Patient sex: M
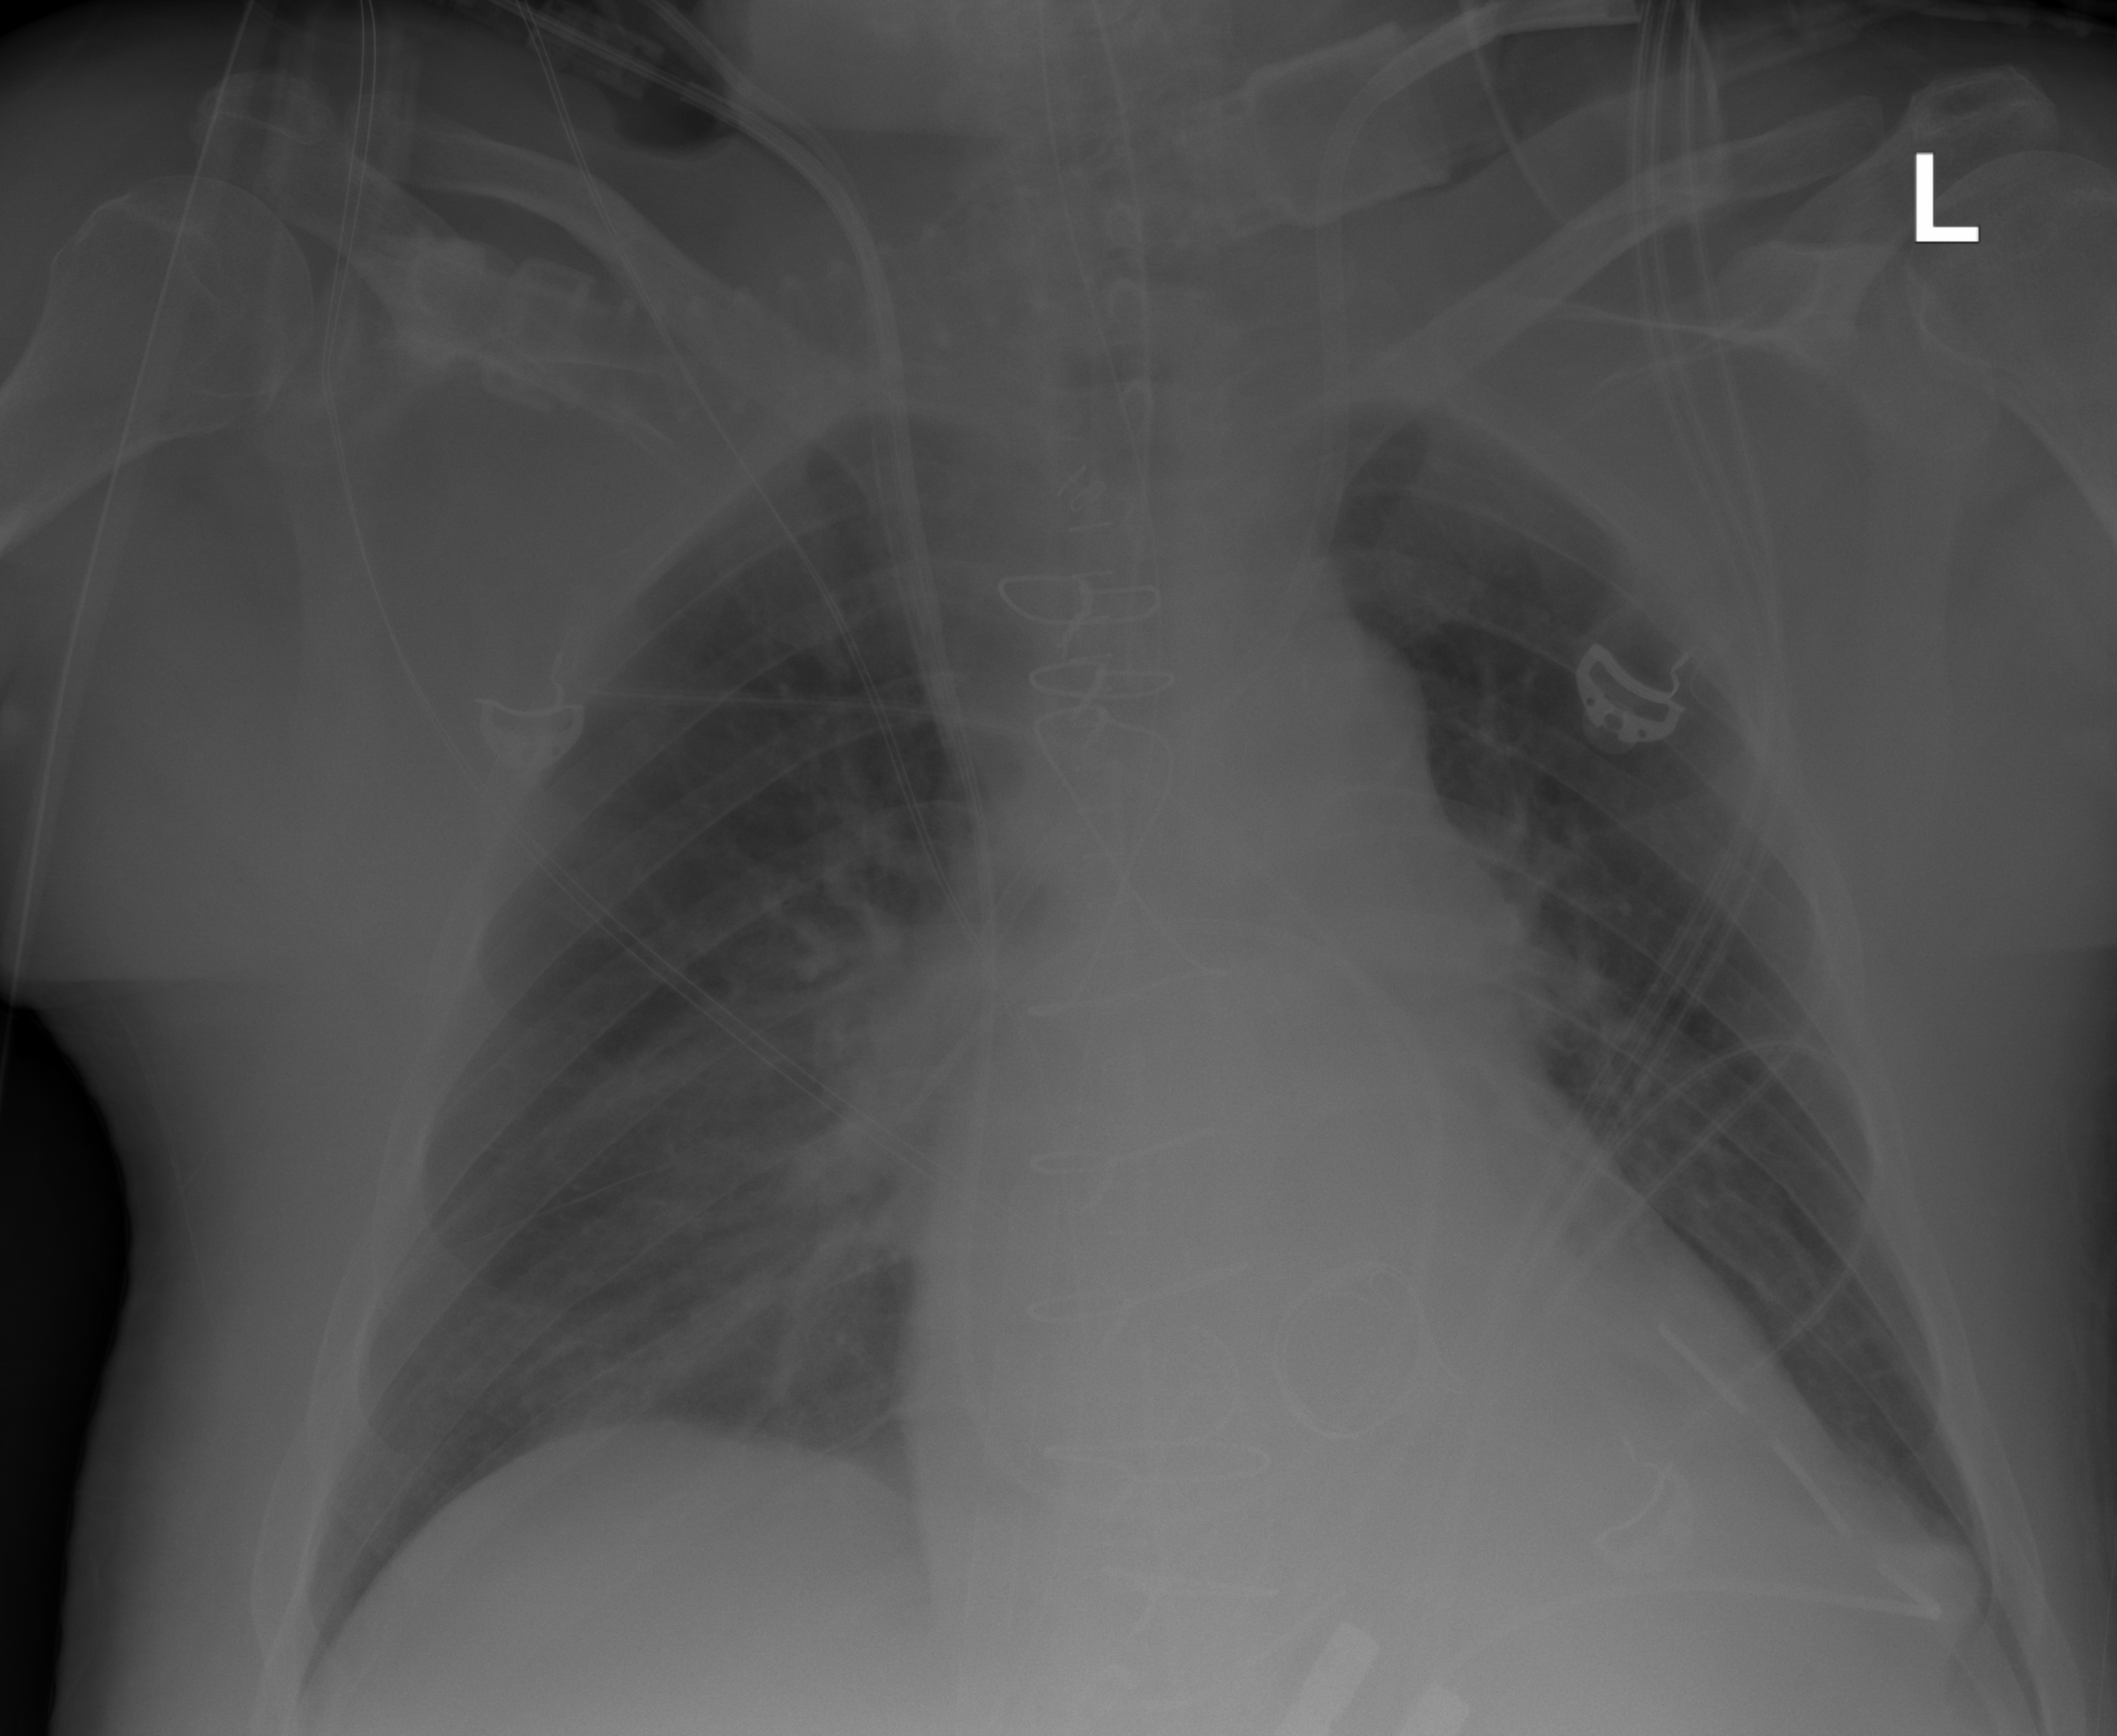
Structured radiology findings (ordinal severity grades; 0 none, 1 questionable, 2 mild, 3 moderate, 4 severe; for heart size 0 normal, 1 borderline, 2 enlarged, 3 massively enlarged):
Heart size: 2
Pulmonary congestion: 0
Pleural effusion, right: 0
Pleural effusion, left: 0
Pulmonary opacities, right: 2
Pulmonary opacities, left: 0
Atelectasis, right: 0
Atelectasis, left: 0